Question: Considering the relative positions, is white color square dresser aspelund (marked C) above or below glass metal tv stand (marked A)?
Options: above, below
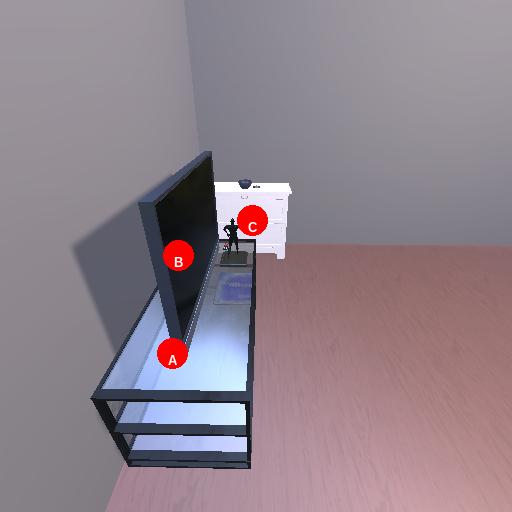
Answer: above